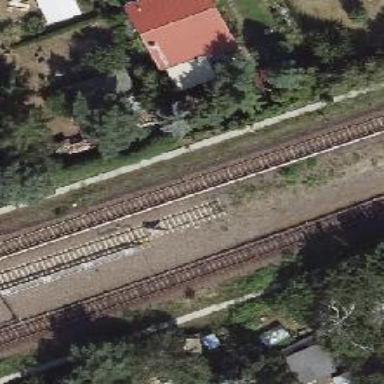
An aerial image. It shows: Yard with bottom electrified rail.